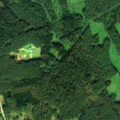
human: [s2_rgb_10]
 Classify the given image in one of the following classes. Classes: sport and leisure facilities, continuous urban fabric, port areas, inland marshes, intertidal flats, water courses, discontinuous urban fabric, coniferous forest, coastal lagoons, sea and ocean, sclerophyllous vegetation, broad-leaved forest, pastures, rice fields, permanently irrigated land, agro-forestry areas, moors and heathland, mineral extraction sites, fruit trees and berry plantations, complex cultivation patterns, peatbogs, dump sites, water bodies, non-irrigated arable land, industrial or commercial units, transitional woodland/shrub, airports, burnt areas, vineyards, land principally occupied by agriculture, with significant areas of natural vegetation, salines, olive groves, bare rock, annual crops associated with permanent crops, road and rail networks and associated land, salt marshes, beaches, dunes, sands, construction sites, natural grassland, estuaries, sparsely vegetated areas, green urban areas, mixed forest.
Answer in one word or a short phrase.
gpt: complex cultivation patterns, broad-leaved forest, coniferous forest, mixed forest, transitional woodland/shrub